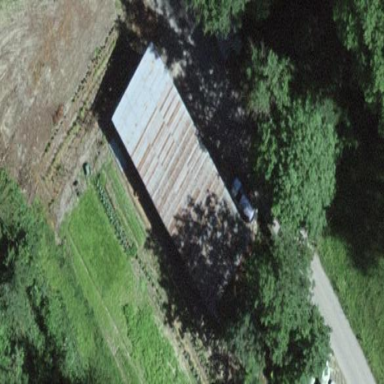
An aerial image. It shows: Barn.